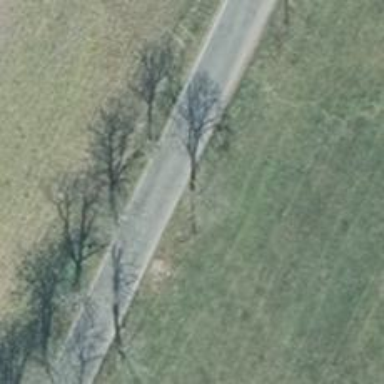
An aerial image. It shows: Avenue lined with deciduous broadleaved trees.